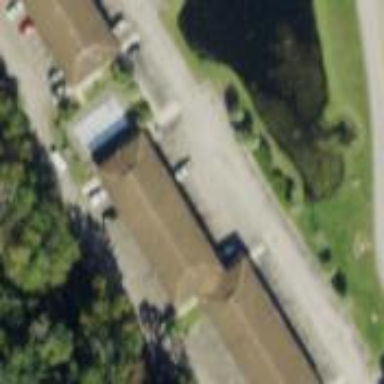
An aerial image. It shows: Motel.